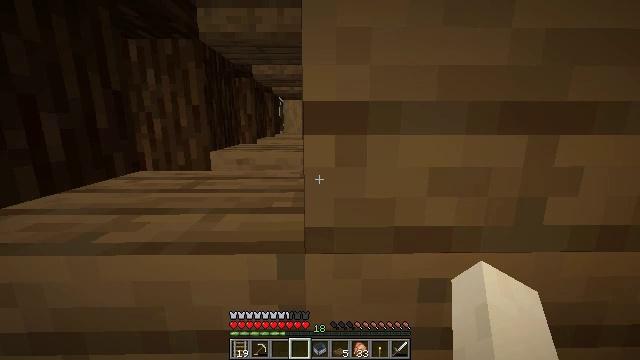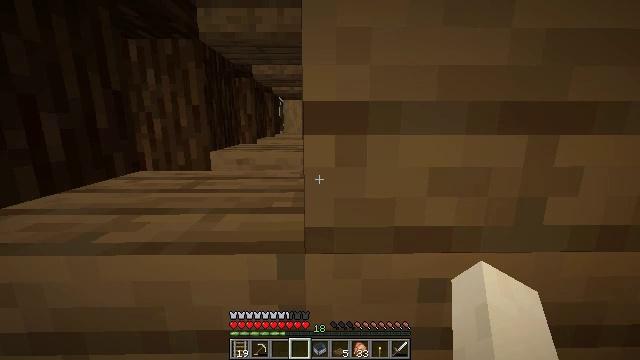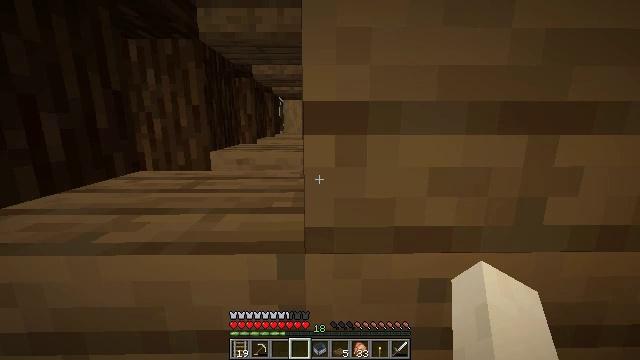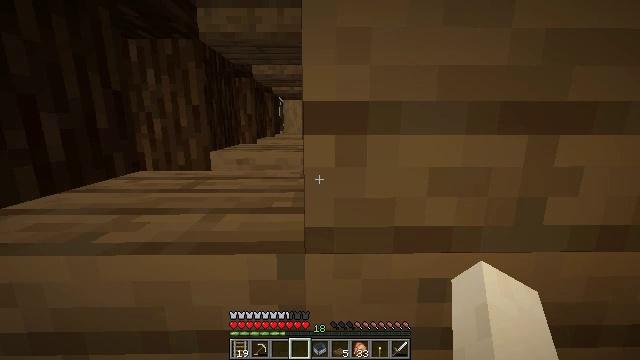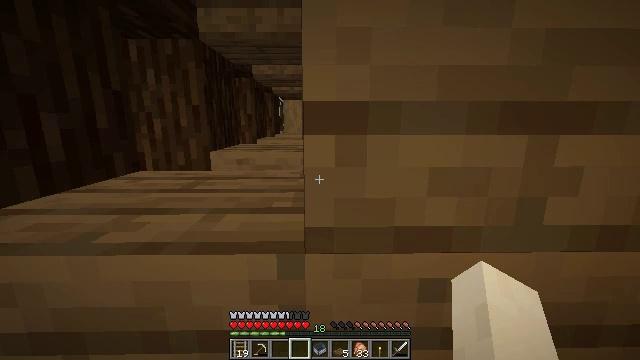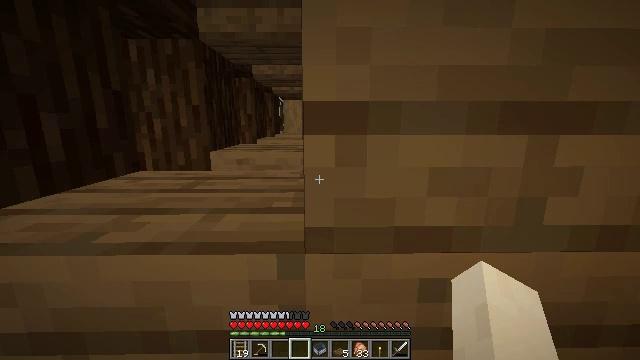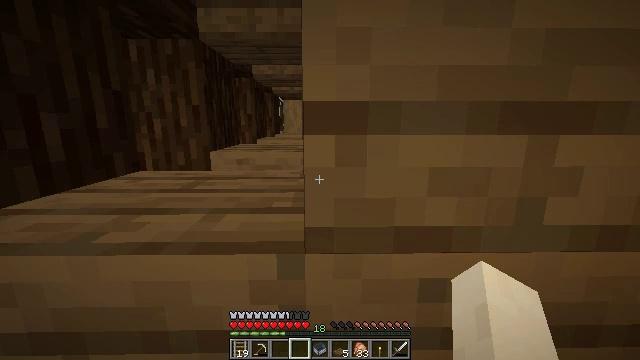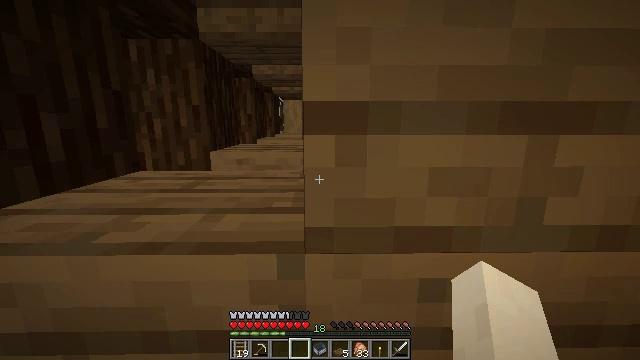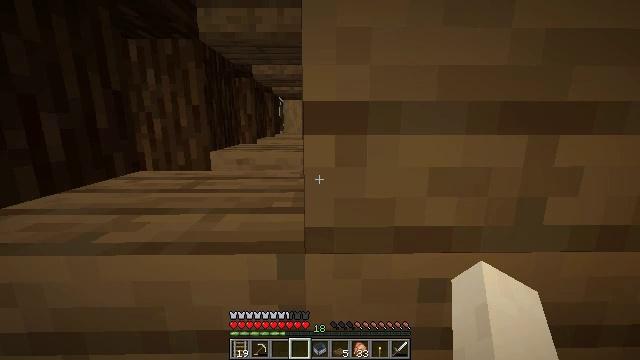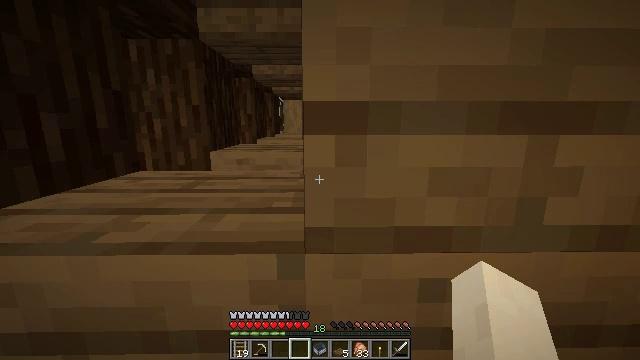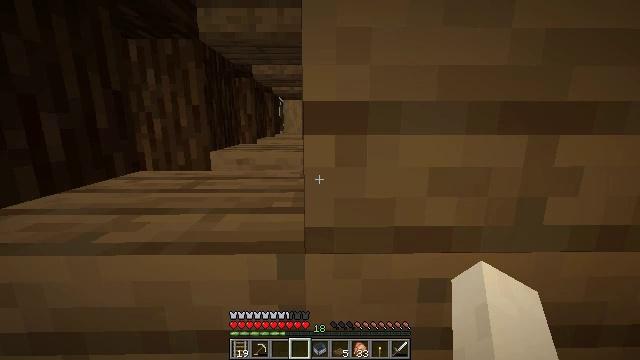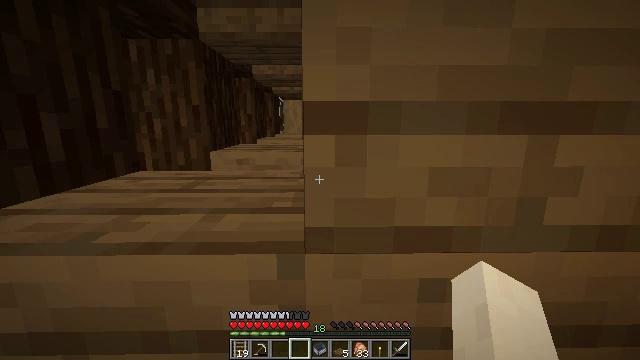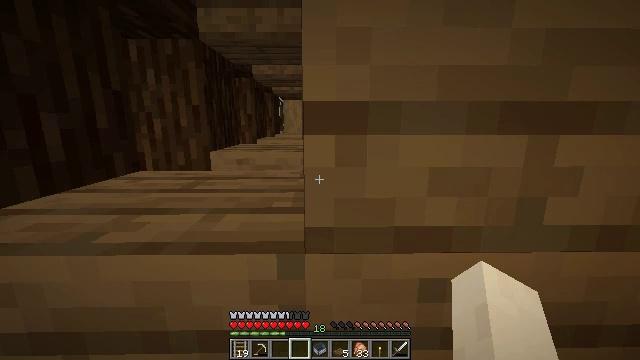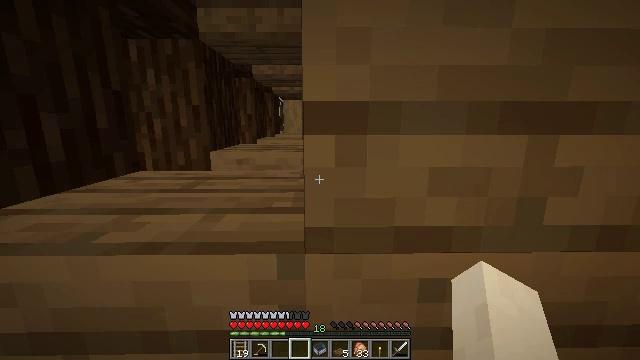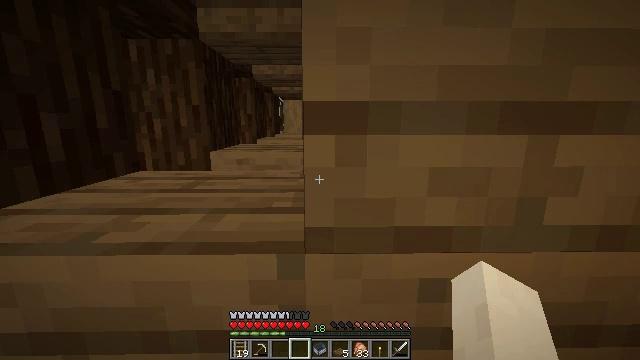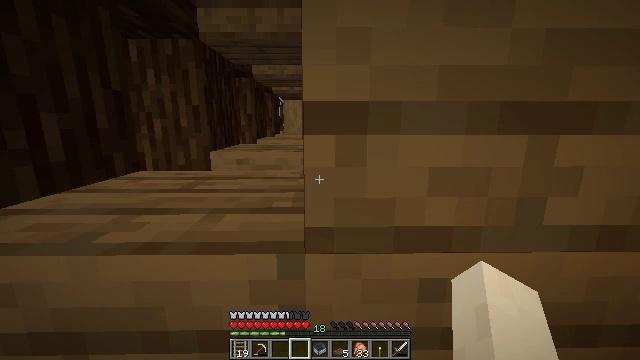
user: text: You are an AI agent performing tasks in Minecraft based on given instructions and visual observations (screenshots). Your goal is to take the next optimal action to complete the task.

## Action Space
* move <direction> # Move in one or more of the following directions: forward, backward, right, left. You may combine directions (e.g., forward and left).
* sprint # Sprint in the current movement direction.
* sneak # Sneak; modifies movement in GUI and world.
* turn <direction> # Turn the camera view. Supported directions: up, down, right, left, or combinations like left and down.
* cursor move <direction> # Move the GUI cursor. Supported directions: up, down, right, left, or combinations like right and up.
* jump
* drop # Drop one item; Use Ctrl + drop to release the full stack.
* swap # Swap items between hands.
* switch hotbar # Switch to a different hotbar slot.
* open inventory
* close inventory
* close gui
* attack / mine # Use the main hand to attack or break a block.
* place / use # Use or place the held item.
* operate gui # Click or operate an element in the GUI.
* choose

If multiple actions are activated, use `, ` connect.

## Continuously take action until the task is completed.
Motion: motion action
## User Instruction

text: Break the stripped spruce log.
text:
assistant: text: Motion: no_op
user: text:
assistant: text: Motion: no_op
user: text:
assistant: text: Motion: no_op
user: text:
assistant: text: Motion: no_op
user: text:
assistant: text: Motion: no_op
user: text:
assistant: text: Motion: no_op
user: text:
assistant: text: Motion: no_op
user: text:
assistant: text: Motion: no_op
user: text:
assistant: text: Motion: no_op
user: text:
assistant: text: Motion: no_op
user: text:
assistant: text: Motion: no_op
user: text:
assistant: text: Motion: no_op
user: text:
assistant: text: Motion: no_op
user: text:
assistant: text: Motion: no_op
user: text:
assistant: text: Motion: no_op
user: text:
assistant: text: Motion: no_op
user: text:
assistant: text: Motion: no_op
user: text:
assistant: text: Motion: no_op
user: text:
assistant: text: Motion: no_op
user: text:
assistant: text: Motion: no_op
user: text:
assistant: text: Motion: no_op
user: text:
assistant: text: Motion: no_op
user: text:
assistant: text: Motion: no_op
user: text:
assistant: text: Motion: no_op
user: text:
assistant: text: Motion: no_op
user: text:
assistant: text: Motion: no_op
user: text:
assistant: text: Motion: no_op
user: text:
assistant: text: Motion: no_op
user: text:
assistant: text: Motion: no_op
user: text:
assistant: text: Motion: no_op